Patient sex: M
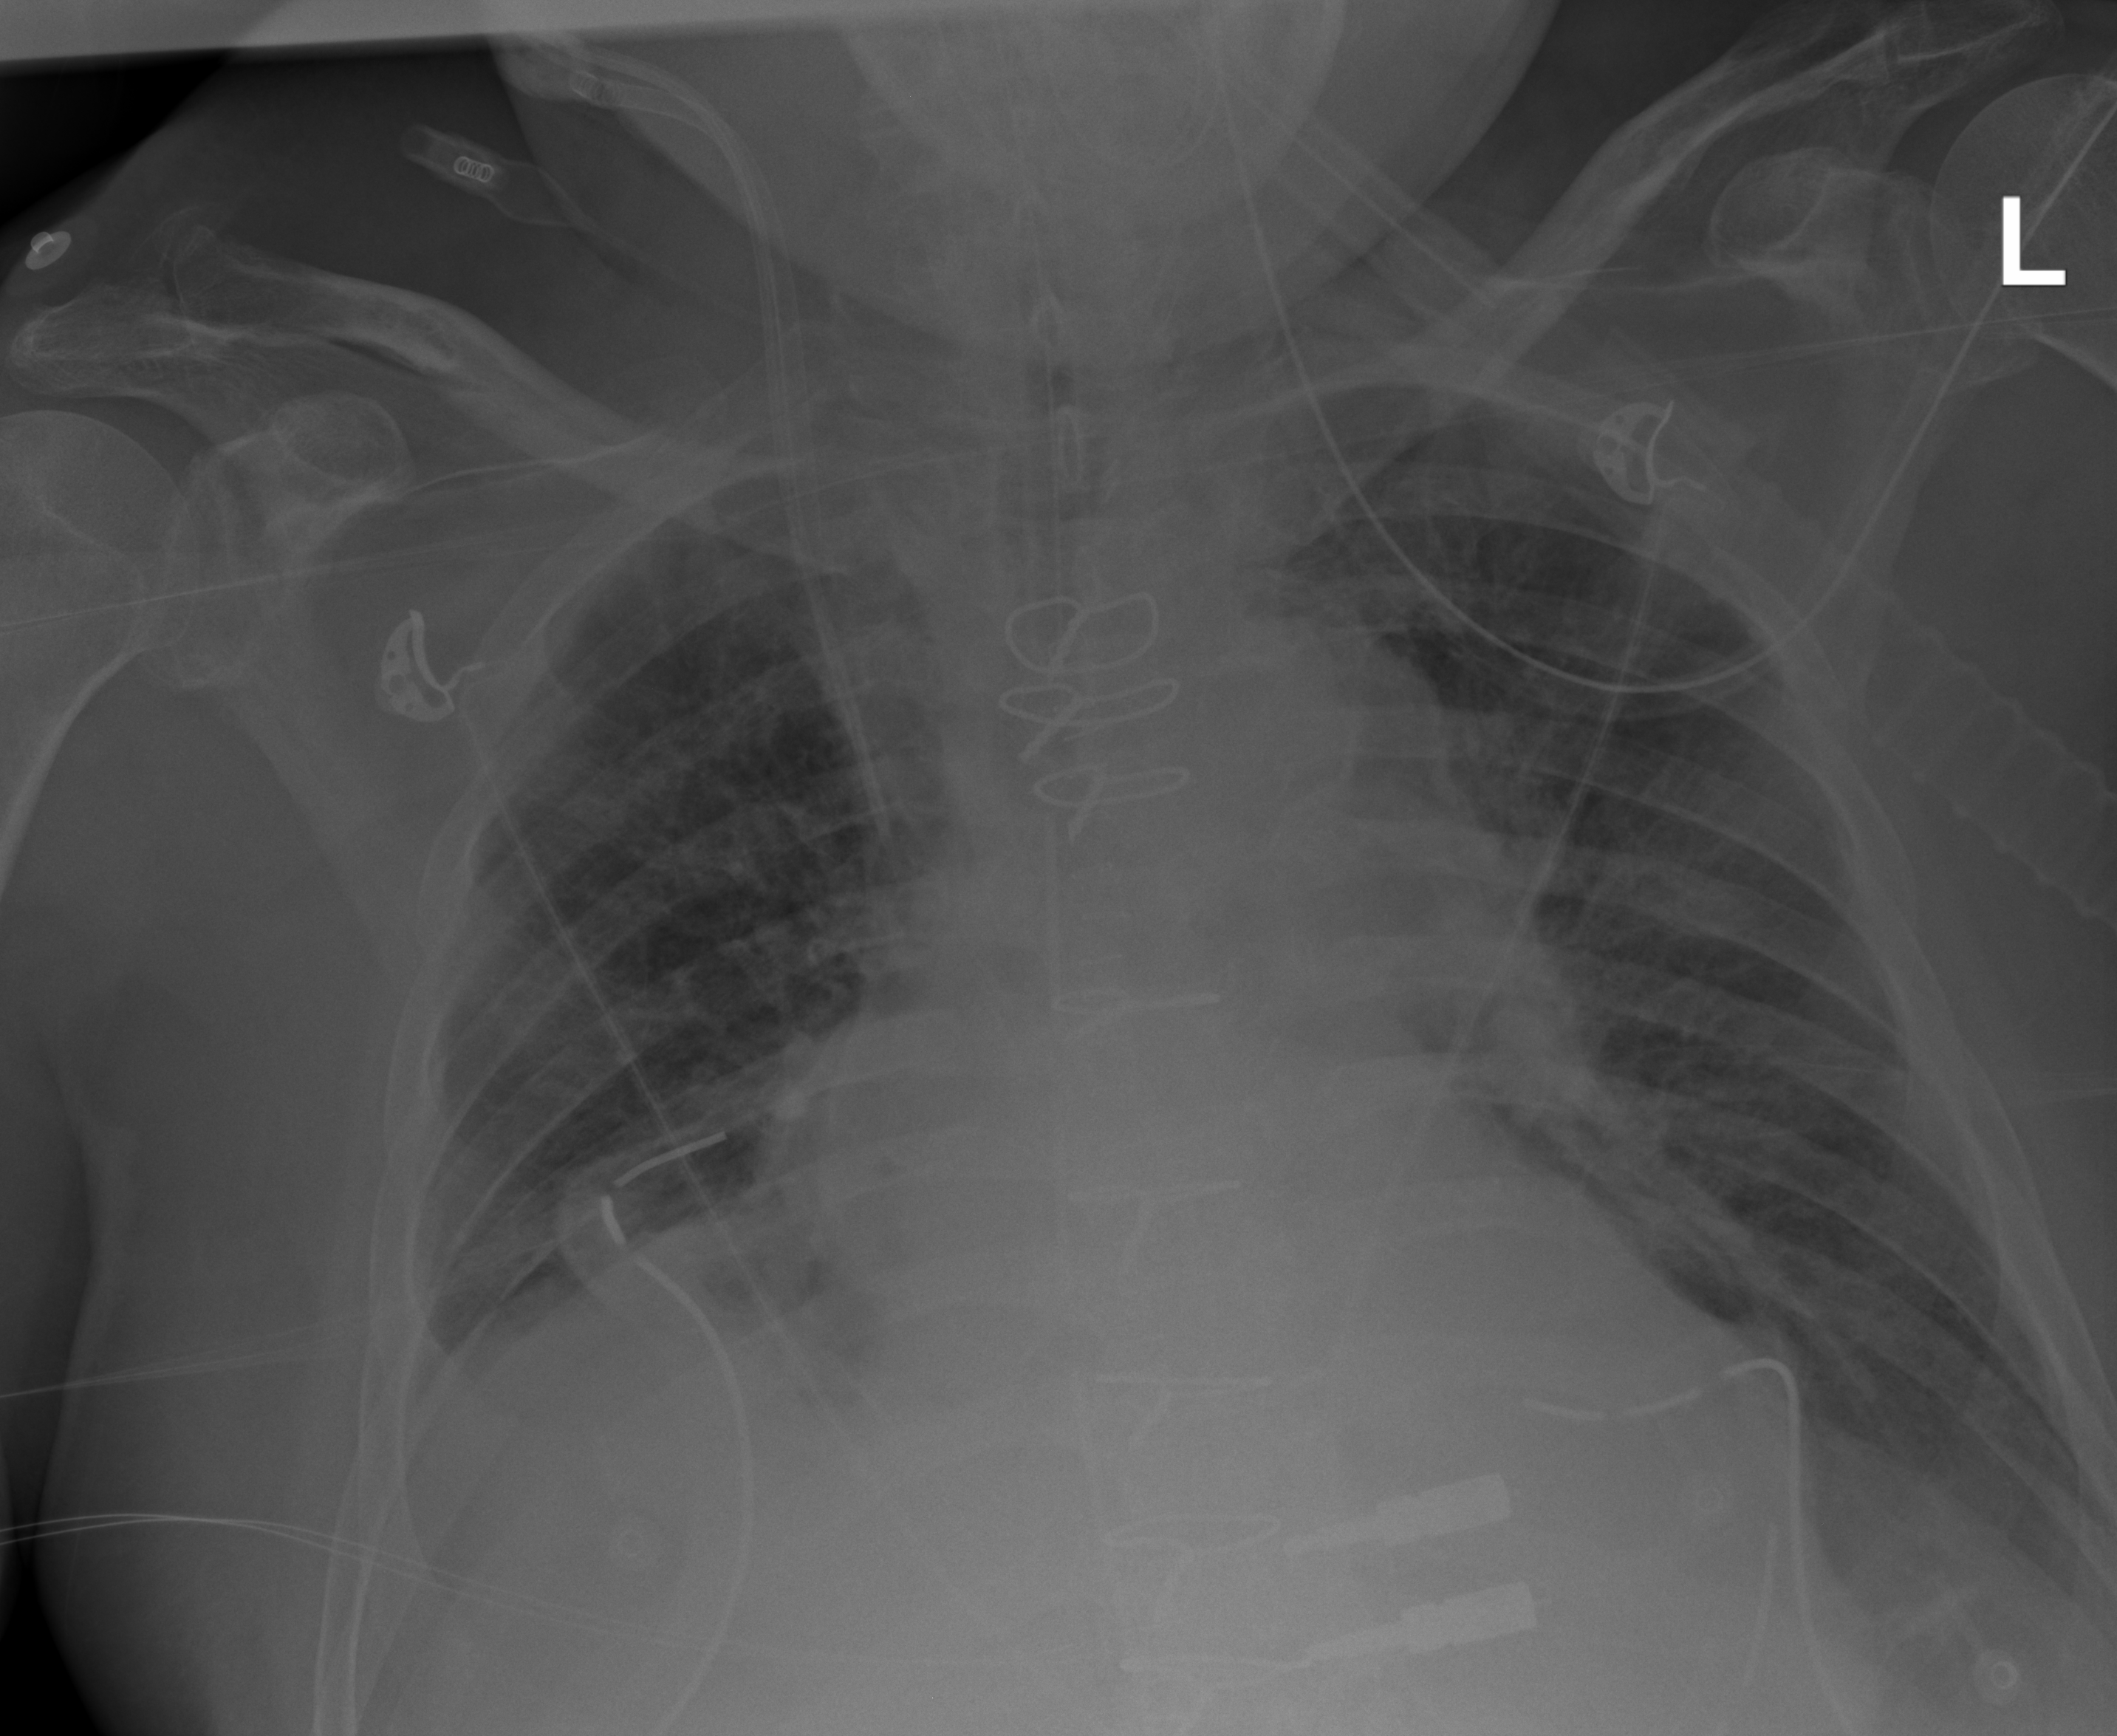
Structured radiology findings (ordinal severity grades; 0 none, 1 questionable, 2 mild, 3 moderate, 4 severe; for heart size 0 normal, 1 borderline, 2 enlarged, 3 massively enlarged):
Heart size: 1
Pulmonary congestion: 2
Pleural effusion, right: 1
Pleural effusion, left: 0
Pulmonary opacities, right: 1
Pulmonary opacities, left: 1
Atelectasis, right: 0
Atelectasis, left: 2